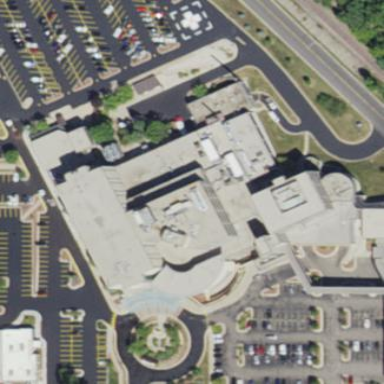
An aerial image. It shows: Hospital building.